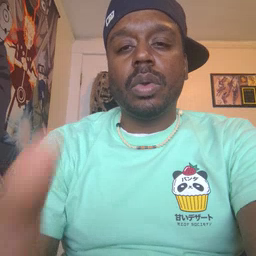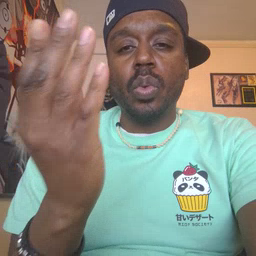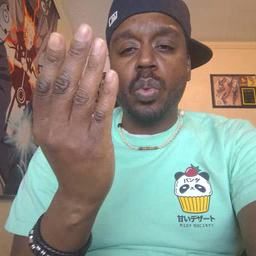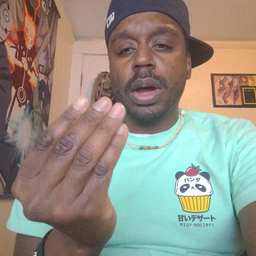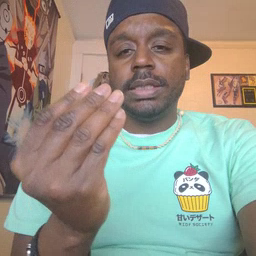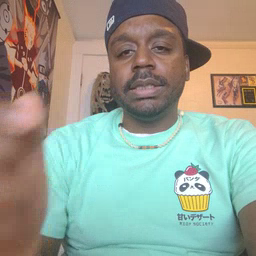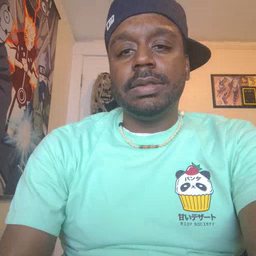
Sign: wet